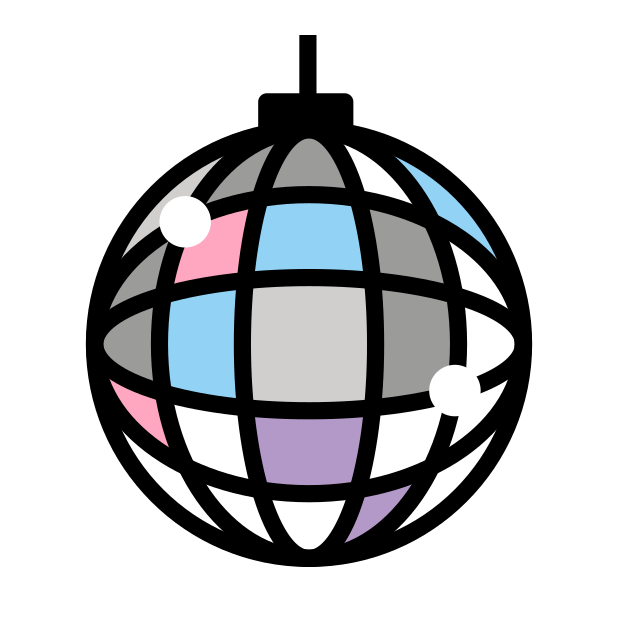
Emoji: 🪩
Name: mirror ball
Unicode: 0x1faa9